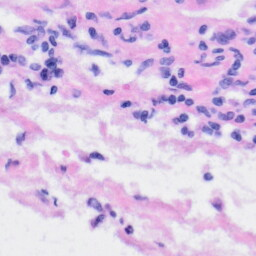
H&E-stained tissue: Liver